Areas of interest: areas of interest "Wujiang Stadium"
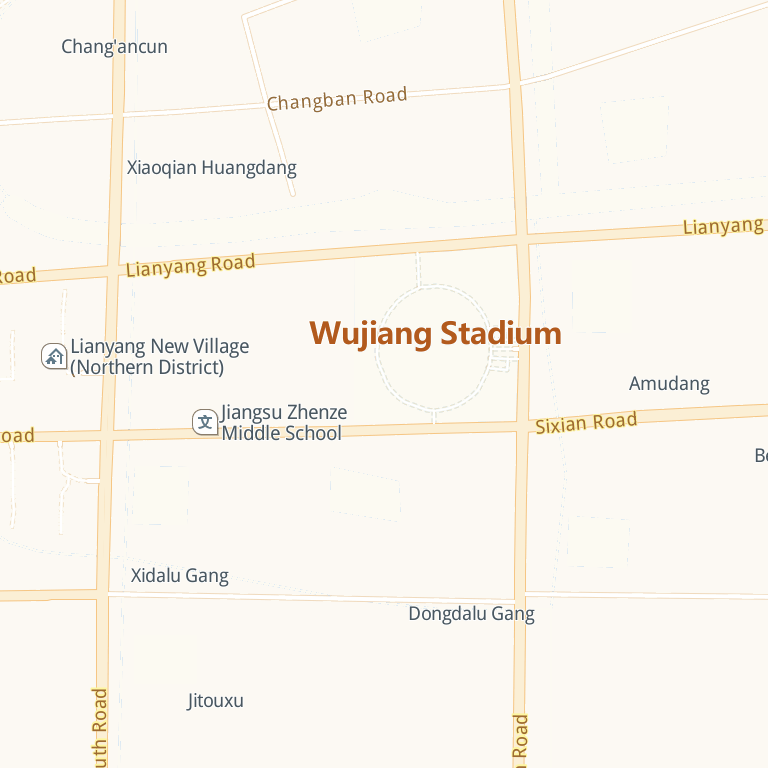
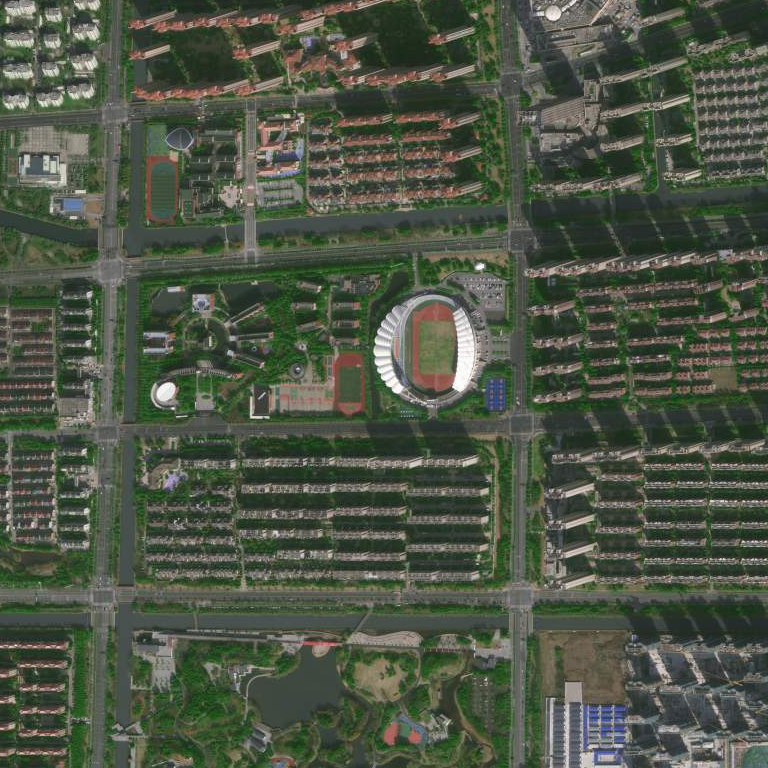